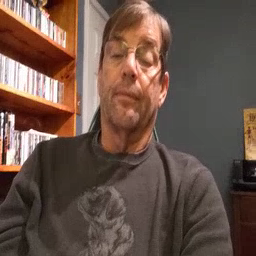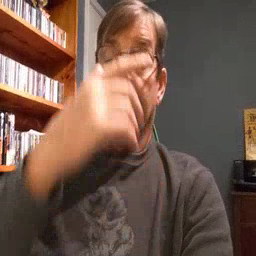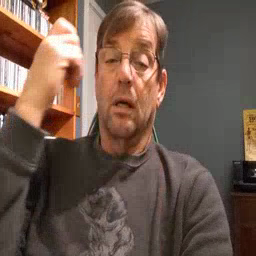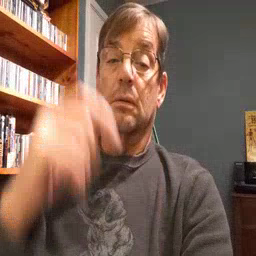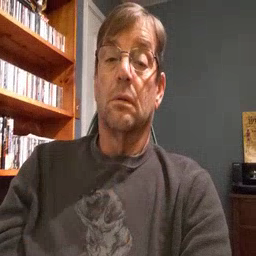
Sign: because